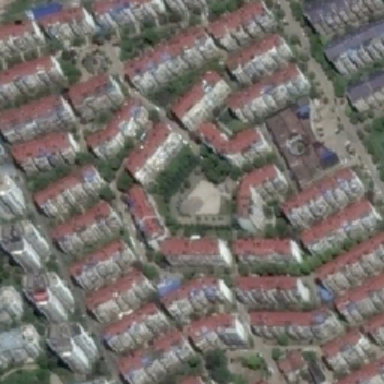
The house of the crowded residential area is brown .